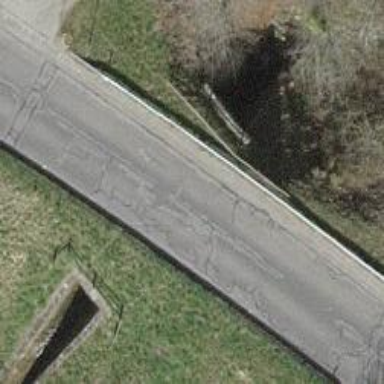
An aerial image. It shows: Tertiary road with asphalt surface.